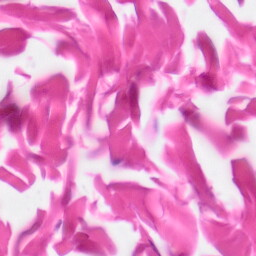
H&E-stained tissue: Skin